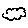
Label: cloud